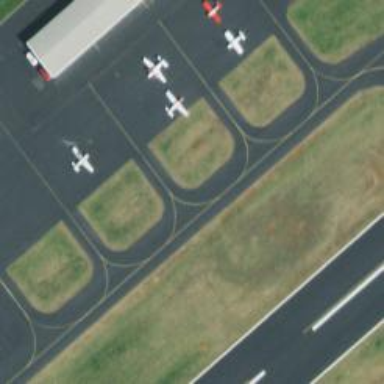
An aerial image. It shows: View of taxiway at the airport.